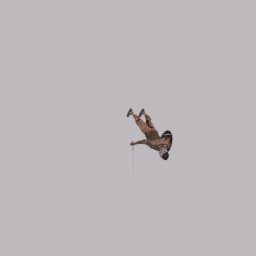
Label: people